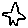
Label: star